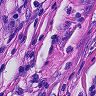
Metastatic tissue present: yes